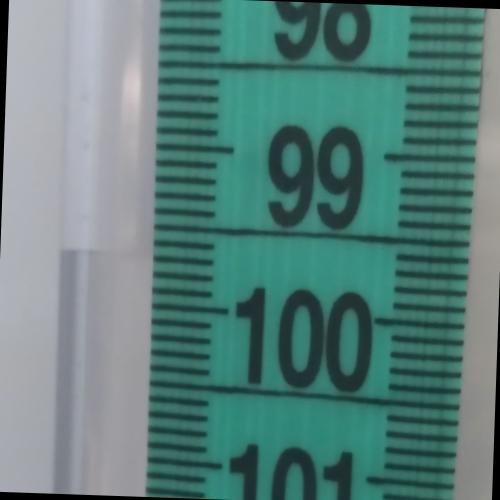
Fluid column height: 99.7 cm